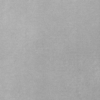
Label: dusty